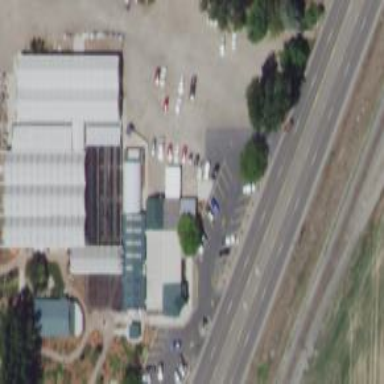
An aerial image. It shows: Garden center.